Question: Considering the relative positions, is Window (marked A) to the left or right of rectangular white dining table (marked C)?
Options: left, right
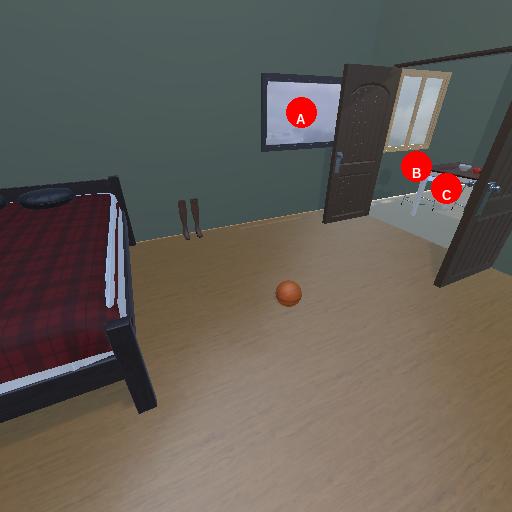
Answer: left